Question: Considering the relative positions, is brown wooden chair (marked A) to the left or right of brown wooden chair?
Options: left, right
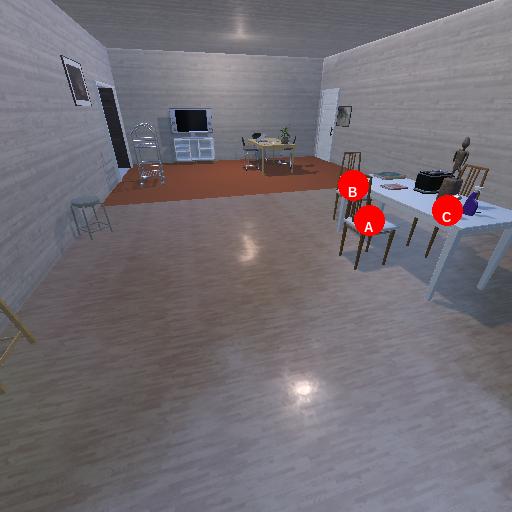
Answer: left